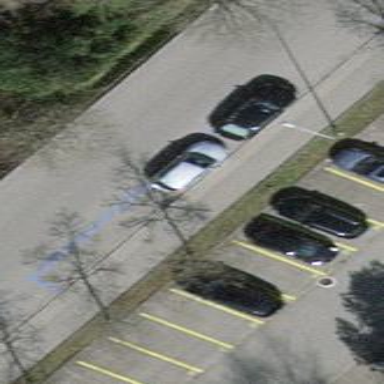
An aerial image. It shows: Asphalt parking lane.